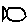
Label: fish